Question: The problem of legend is too big.
When I change the number of cex ,the font is too small and the box is still big.
I hope the box and test can be matched.They will not too small and big.
'''
table <- data.frame(num = c(90, 26, 28, 39, 98),
countries = c("India","Sri Lanka","Nepal","Bhutan", "China"))
label <-paste(table[,1],"%",sep="")
pie3D(table$num, labels = label, main = "Chart",radius = 1, explode = 0)
par(xpd = TRUE)
legend(1, 0.7, legend = table$countries, cex=0.7, yjust=0.6, xjust = -0.1,
fill = heat.colors(length(table$num)))
'''

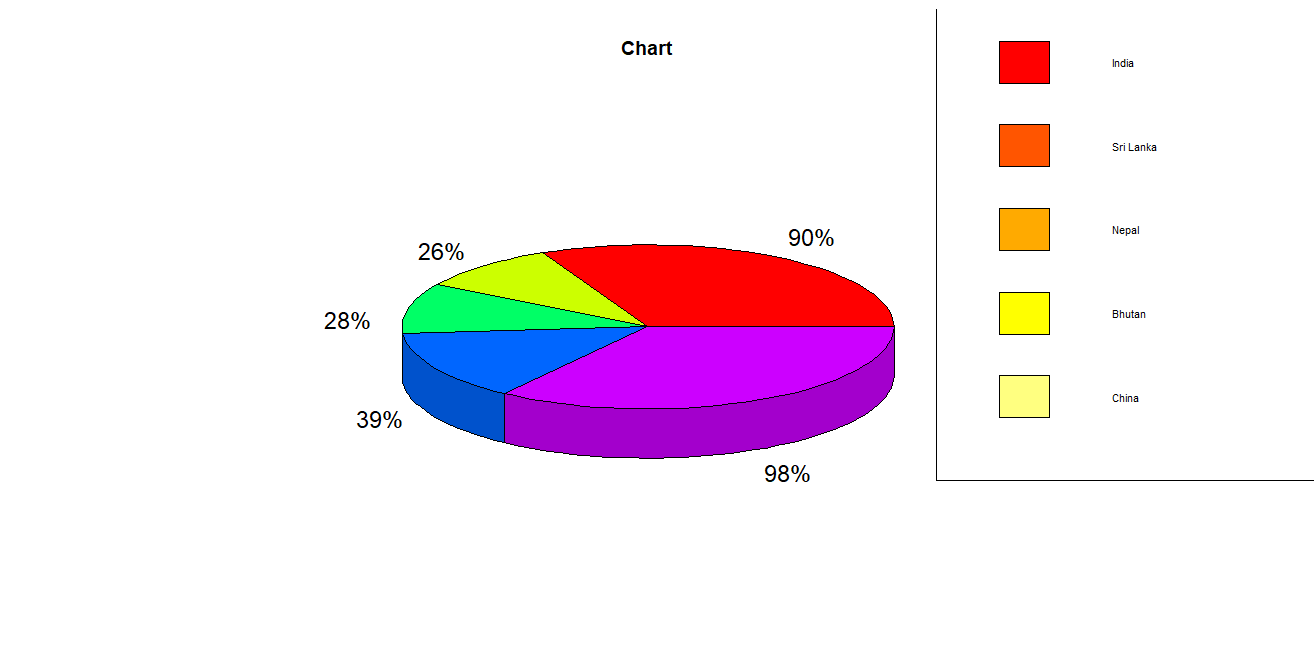
Answer: You can work with the 'pointsize' or the resolution ('width' and 'height') of the image. Than you have as well to adapt the 'labelcex'.
'''
bmp("plot.bmp", height=600, width=800, pointsize = 15)
pie3D(table$num,labels=label,main="Chart",radius = 1,explode = 0, labelcex=1)
par(xpd=TRUE)
legend(1,0.7,legend=table$countries,cex=0.7,yjust=0.2, xjust = -0.1,
fill = heat.colors(length(table$num)))
dev.off()
'''
<URL>